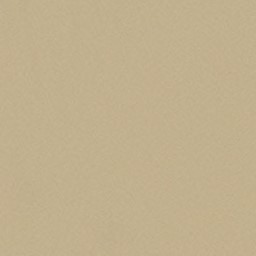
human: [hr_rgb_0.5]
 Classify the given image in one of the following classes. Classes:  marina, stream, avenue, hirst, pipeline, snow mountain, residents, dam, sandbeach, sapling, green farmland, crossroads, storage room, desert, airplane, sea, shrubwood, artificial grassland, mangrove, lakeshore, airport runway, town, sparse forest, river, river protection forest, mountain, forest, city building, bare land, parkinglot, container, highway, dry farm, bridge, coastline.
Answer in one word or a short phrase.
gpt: desert